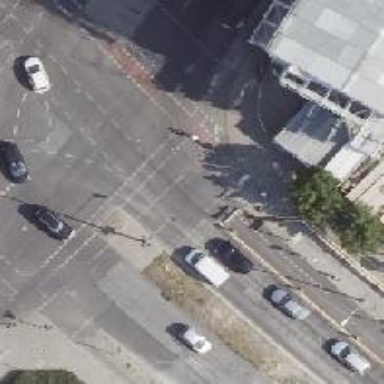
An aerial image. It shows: Road with traffic signals.